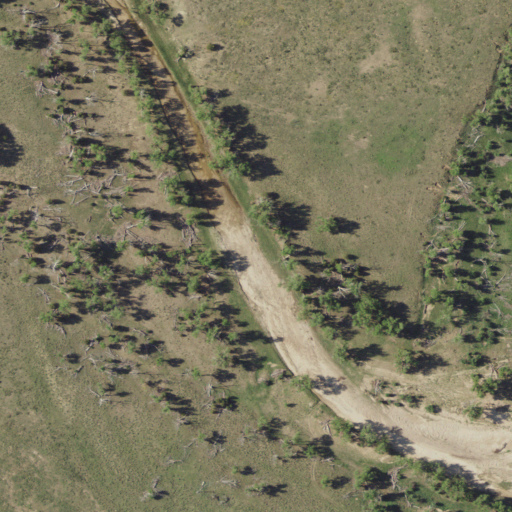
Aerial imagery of valley in Oklahoma named Cañon Gallinas containing herbaceous wetlands, grassland, and shrub